Question: I'm trying to make employees sign in and if they used the button, to save username and time to save multiple times on rows with different of timestamps like this:

Now I want to prevent users entering multiple times on their attendance in the database by 'username''comedata' to ensure a user can only sign their attendance once per day.
# Example on my mind
Pseudo code:
'''
If username = ComeForm_CGUserName_TextBox.Text
And CGComeDate = ComeForm_CGComeDate_DateTimePicker.Value
And username Is In DB And CGComeDate Is In DataBase
Then
MsgBox("You have already signed your attendace")
Else
Insert data into DataBase easy
End If
'''
That is the logic I think it needs to follow to prevent multiple entries in the database.
# That's The Full code currently for ComeGo form
'''
Public Con As New SqlConnection("Data Source=(localdb)\ProjectsV13;Initial Catalog=Euro_SQL_Server;Integrated Security=True;Connect Timeout=30;Encrypt=False;TrustServerCertificate=True;ApplicationIntent=ReadWrite;MultiSubnetFailover=False")
Public ComeGoDT As New DataTable
Public ComeGoDA As New SqlDataAdapter
Public MyNewComeGoID As Integer
Public Sub Load_ComeGo()
ComeGoDT.Clear()
ComeGoDA = New SqlDataAdapter("select * from ComeGo", Con)
ComeGoDA.Fill(ComeGoDT)
End Sub
Public Sub Code_ComeGo()
Dim dt As New DataTable
Dim da As New SqlDataAdapter("select max(CGID) from ComeGo", Con)
da.Fill(dt)
If IsDBNull(dt(0)(0)) = True Then
MyNewComeGoID = 1
Else
MyNewComeGoID = dt(0)(0) + 1
End If
End Sub
Public Sub NewComeGo()
Code_ComeGo()
'Auto Generate EmployeesID
ComeForm_CGID_TextBox.Text = MyNewComeGoID
'Clearing Fields
ComeForm_CGComeDate_DateTimePicker.Value = Now.Date
ComeForm_CGComeTime_DateTimePicker.Value = Now
ComeForm_CGUserName_TextBox.Text = MangersMainMenu.MangersMainMenu_CurrentUserResult_Label.Text
ComeForm_CGNotes_TextBox.Text = ""
'Auto Generate ActionBy From Logged In UserFullName
ComeForm_ActionBy_TextBox.Text = MangersMainMenu.MangersMainMenu_CurrentUserResult_Label.Text
End Sub
Private Sub ComeForm_Load(sender As Object, e As EventArgs) Handles MyBase.Load
'Load EditComeGo_Form From EURO_DataBase
Load_ComeGo()
'Clear Fields
NewComeGo()
End Sub
Private Sub ComeForm_ComeSign_Button_Click(sender As Object, e As EventArgs) Handles ComeForm_ComeSign_Button.Click
'Definition Adding New ComeGo Method
ComeGoDT.Rows.Add()
Dim last As Integer = ComeGoDT.Rows.Count - 1
'Match Each Filed On The DataBase With There Filed On The Table
ComeGoDT.Rows(last).Item("CGID") = ComeForm_CGID_TextBox.Text
ComeGoDT.Rows(last).Item("CGDate") = Now.Date
ComeGoDT.Rows(last).Item("CGTime") = Now
ComeGoDT.Rows(last).Item("CGUserName") = MangersMainMenu.MangersMainMenu_CurrentUserResult_Label.Text
ComeGoDT.Rows(last).Item("CGComeDate") = ComeForm_CGComeDate_DateTimePicker.Value
ComeGoDT.Rows(last).Item("CGComeTime") = ComeForm_CGComeTime_DateTimePicker.Value
ComeGoDT.Rows(last).Item("CGNotes") = ComeForm_CGNotes_TextBox.Text
ComeGoDT.Rows(last).Item("ActionBy") = MangersMainMenu.MangersMainMenu_CurrentUserResult_Label.Text
'Definition Saving New Changes Method
Dim save As New SqlCommandBuilder(ComeGoDA)
'Refresh ComeGo DataBase Table
ComeGoDA.Update(ComeGoDT)
ComeGoDT.AcceptChanges()
'Show Massage Box
MsgBox("tm tsjyl HDwr lmwZf")
'Reload ComeGo Table With New UpDates
Load_ComeGo()
'Start New ComeGo Entery
NewComeGo()
End Sub
'''
# That's The Save Button
'''
Private Sub ComeForm_ComeSign_Button_Click(sender As Object, e As EventArgs) Handles ComeForm_ComeSign_Button.Click
'Definition Adding New ComeGo Method
ComeGoDT.Rows.Add()
Dim last As Integer = ComeGoDT.Rows.Count - 1
'Match Each Filed On The DataBase With There Filed On The Table
ComeGoDT.Rows(last).Item("CGID") = ComeForm_CGID_TextBox.Text
ComeGoDT.Rows(last).Item("CGDate") = Now.Date
ComeGoDT.Rows(last).Item("CGTime") = Now
ComeGoDT.Rows(last).Item("CGUserName") = MangersMainMenu.MangersMainMenu_CurrentUserResult_Label.Text
ComeGoDT.Rows(last).Item("CGComeDate") = ComeForm_CGComeDate_DateTimePicker.Value
ComeGoDT.Rows(last).Item("CGComeTime") = ComeForm_CGComeTime_DateTimePicker.Value
ComeGoDT.Rows(last).Item("CGNotes") = ComeForm_CGNotes_TextBox.Text
ComeGoDT.Rows(last).Item("ActionBy") = MangersMainMenu.MangersMainMenu_CurrentUserResult_Label.Text
'Definition Saving New Changes Method
Dim save As New SqlCommandBuilder(ComeGoDA)
'Refresh ComeGo DataBase Table
ComeGoDA.Update(ComeGoDT)
ComeGoDT.AcceptChanges()
'Show Massage Box
MsgBox("tm tsjyl HDwr lmwZf")
'Reload ComeGo Table With New UpDates
Load_ComeGo()
'Start New ComeGo Entery
NewComeGo()
End Sub
'''
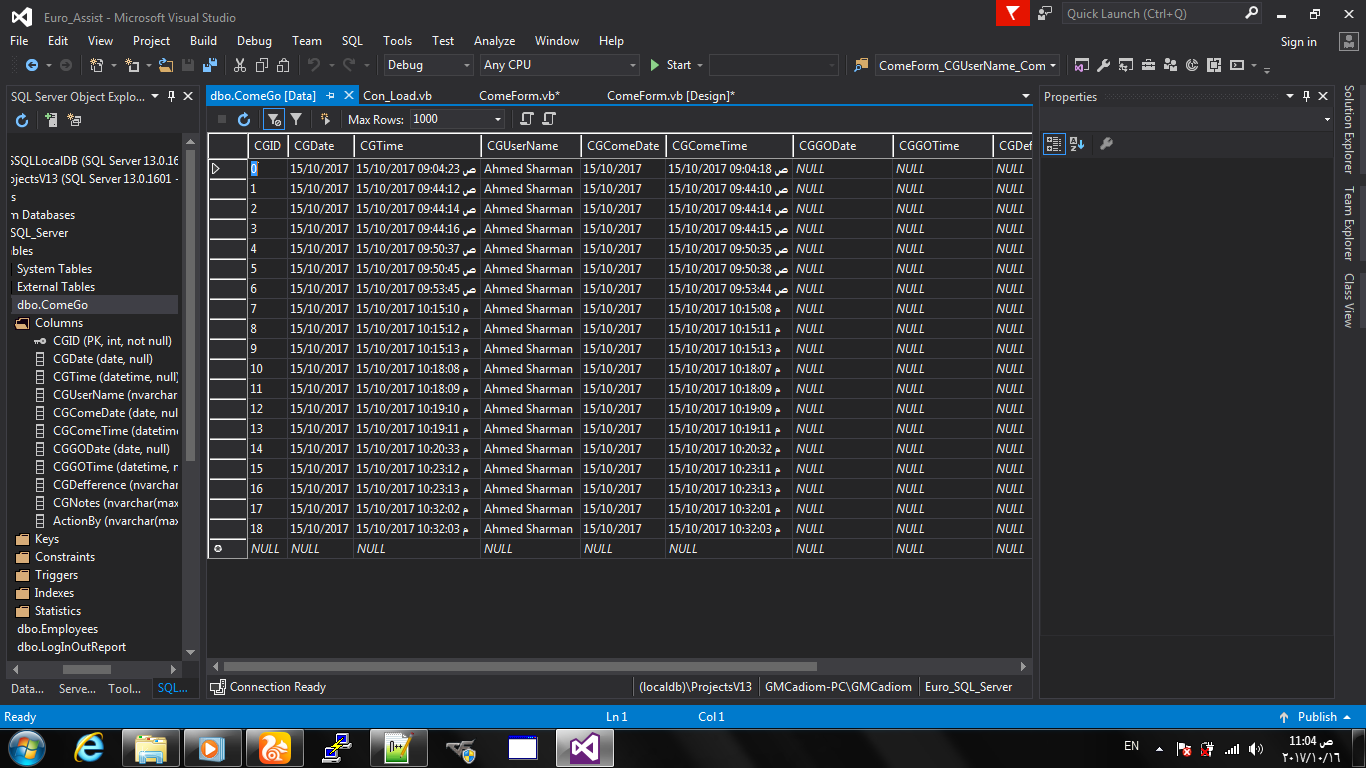
Answer: # I have fixed my problem by adding this code
'''
Dim ComeGoCheck As String
ComeGoCheck = "SELECT COUNT(*) FROM ComeGo WHERE CGUserName=@CGUserName AND CGComeDate=@CGComeDate"
Dim cmd As SqlCommand = New SqlCommand(ComeGoCheck, Con)
Dim query As Integer
cmd.Parameters.Add("@CGUserName", SqlDbType.VarChar).Value = ComeForm_CGUserName_TextBox.Text
cmd.Parameters.Add("@CGComeDate", SqlDbType.Date).Value = ComeForm_CGComeDate_DateTimePicker.Value
Con.Open()
query = CInt(cmd.ExecuteScalar())
Con.Close()
If query > 0 Then
MsgBox("lqd tm tsjyl HDwr lmwZf msbq")
Con.Close()
Else
End If
'''
# so the full save button code is :
'''
Private Sub ComeForm_ComeSign_Button_Click(sender As Object, e As EventArgs) Handles ComeForm_ComeSign_Button.Click
Dim ComeGoCheck As String
ComeGoCheck = "SELECT COUNT(*) FROM ComeGo WHERE CGUserName=@CGUserName AND CGComeDate=@CGComeDate"
Dim cmd As SqlCommand = New SqlCommand(ComeGoCheck, Con)
Dim query As Integer
cmd.Parameters.Add("@CGUserName", SqlDbType.VarChar).Value = ComeForm_CGUserName_TextBox.Text
cmd.Parameters.Add("@CGComeDate", SqlDbType.Date).Value = ComeForm_CGComeDate_DateTimePicker.Value
Con.Open()
query = CInt(cmd.ExecuteScalar())
Con.Close()
If query > 0 Then
MsgBox("lqd tm tsjyl HDwr lmwZf msbq")
Con.Close()
Else
'Definition Adding New ComeGo Method
ComeGoDT.Rows.Add()
Dim last As Integer = ComeGoDT.Rows.Count - 1
'Match Each Filed On The DataBase With There Filed On The Table
ComeGoDT.Rows(last).Item("CGID") = ComeForm_CGID_TextBox.Text
ComeGoDT.Rows(last).Item("CGDate") = Now.Date
ComeGoDT.Rows(last).Item("CGTime") = Now
ComeGoDT.Rows(last).Item("CGUserName") = MangersMainMenu.MangersMainMenu_CurrentUserResult_Label.Text
ComeGoDT.Rows(last).Item("CGComeDate") = ComeForm_CGComeDate_DateTimePicker.Value
ComeGoDT.Rows(last).Item("CGComeTime") = ComeForm_CGComeTime_DateTimePicker.Value
ComeGoDT.Rows(last).Item("CGNotes") = ComeForm_CGNotes_TextBox.Text
ComeGoDT.Rows(last).Item("ActionBy") = MangersMainMenu.MangersMainMenu_CurrentUserResult_Label.Text
'Definition Saving New Changes Method
Dim save As New SqlCommandBuilder(ComeGoDA)
'Refresh ComeGo DataBase Table
ComeGoDA.Update(ComeGoDT)
ComeGoDT.AcceptChanges()
'Show Massage Box
MsgBox("tm tsjyl HDwr lmwZf")
'Reload ComeGo Table With New UpDates
Load_ComeGo()
'Start New ComeGo Entery
NewComeGo()
Con.Close()
End If
End Sub
'''